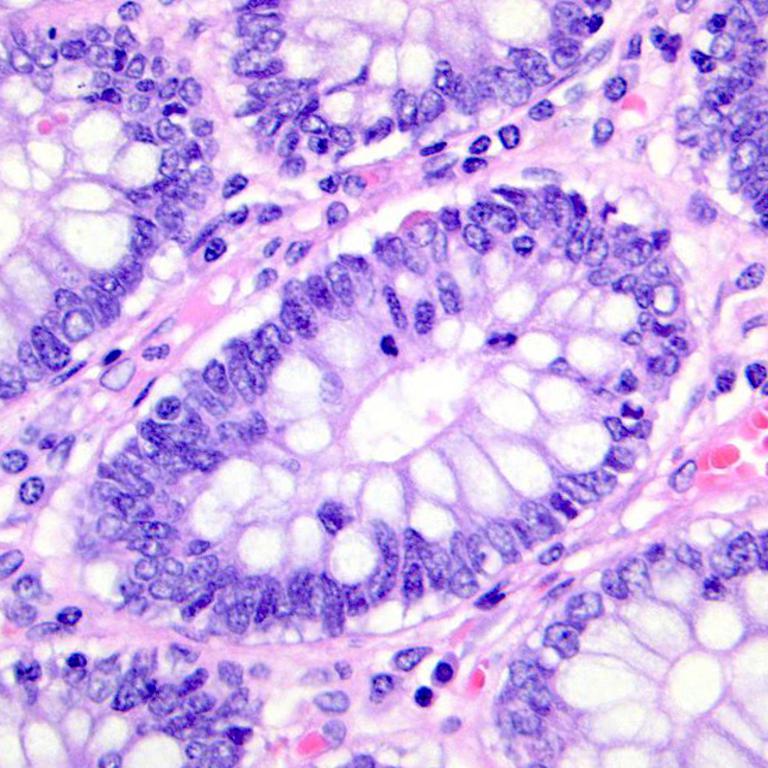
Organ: colon
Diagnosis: benign